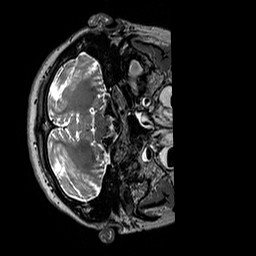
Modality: T2w
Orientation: axial
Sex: female
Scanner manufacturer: siemens
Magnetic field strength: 3 T
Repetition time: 3.2 s
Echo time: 0.409 s